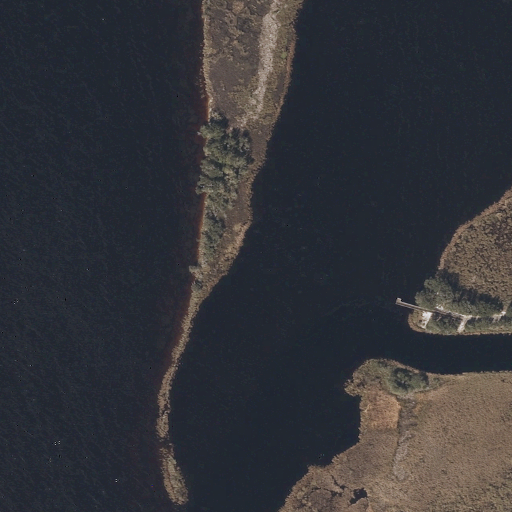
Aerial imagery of island in Alabama named South Island containing open water and herbaceous wetlands